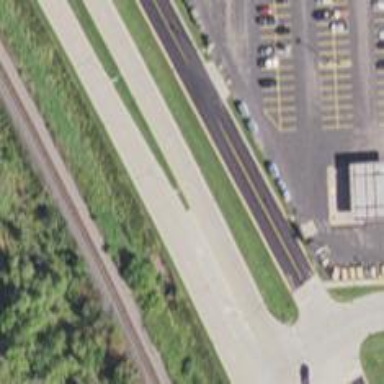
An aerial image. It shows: Asphalt road designated as trunk highway.